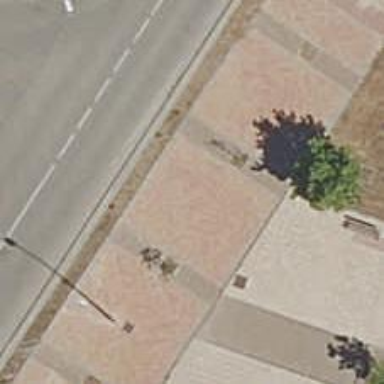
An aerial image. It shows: Footway made of paving stones.